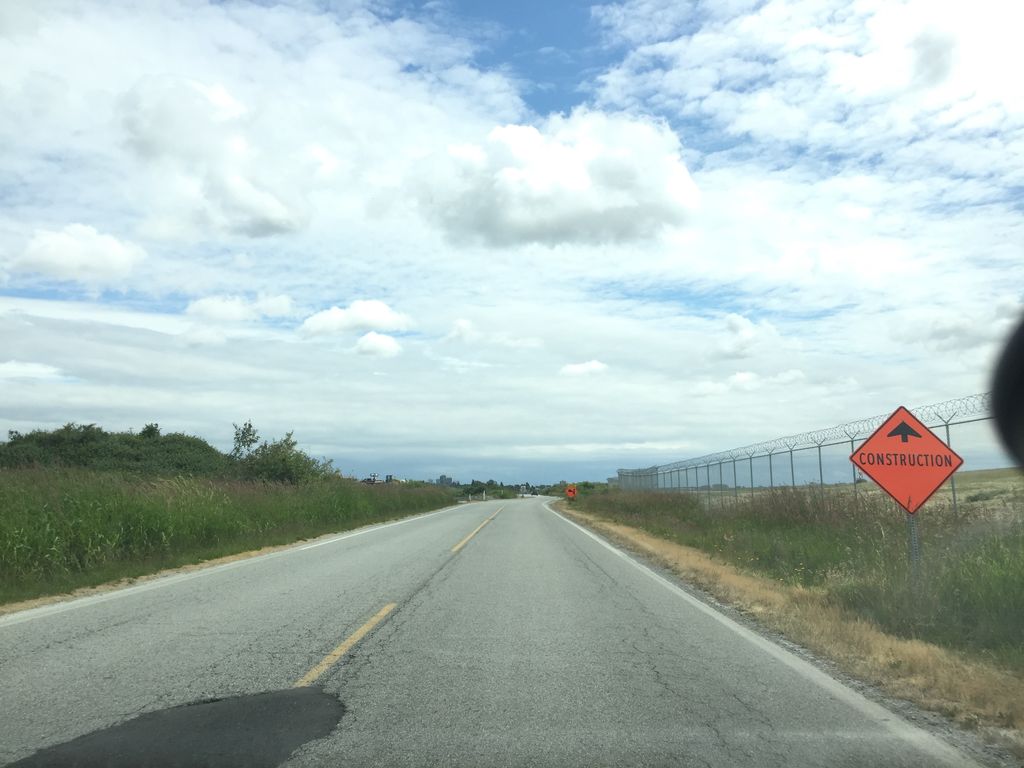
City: vancouver